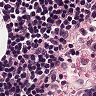
Metastatic tissue present: no